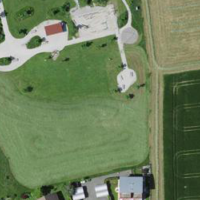
EUNIS habitat code: 55
Species observed at this site:
Medicago lupulina
Corylus avellana